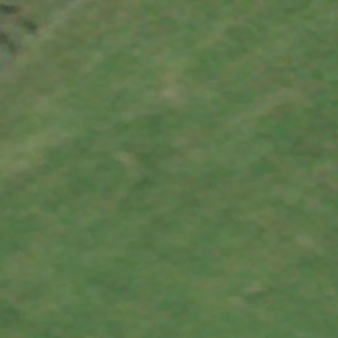
Label: other